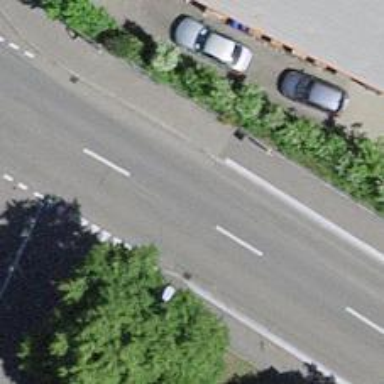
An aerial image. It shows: Platform for public transport on the road.